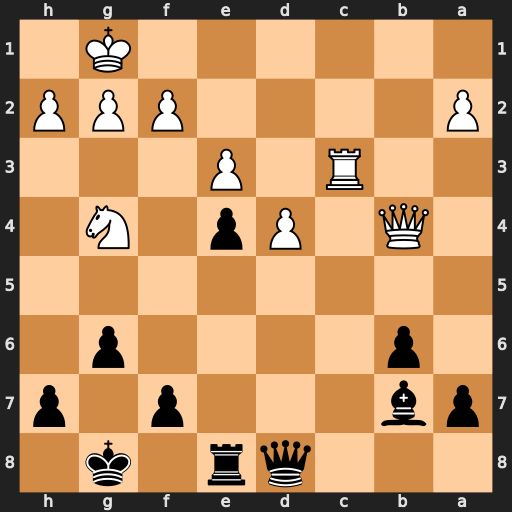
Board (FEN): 3qr1k1/pb3p1p/1p4p1/8/1Q1Pp1N1/2R1P3/P4PPP/6K1
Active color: b
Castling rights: -
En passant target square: -
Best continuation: h5 Nh6+ Kg7 Nxf7 Kxf7